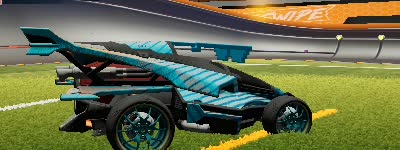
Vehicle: aftershock